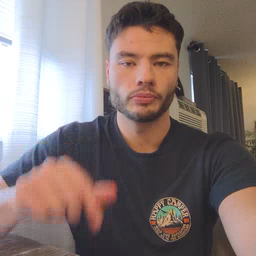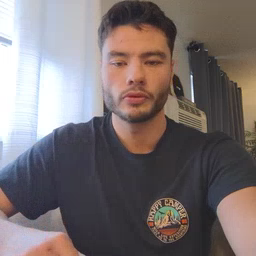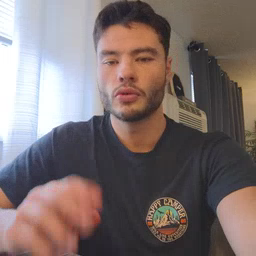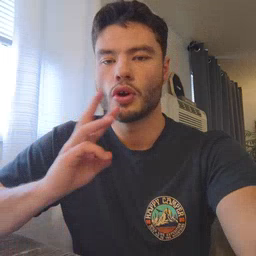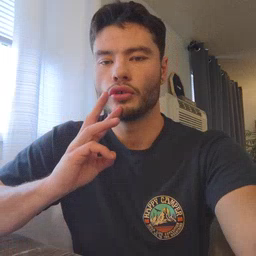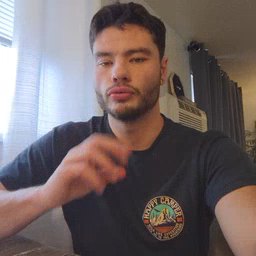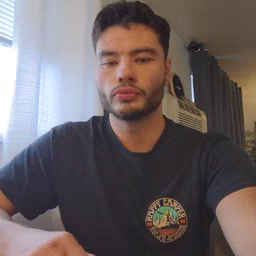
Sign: water